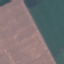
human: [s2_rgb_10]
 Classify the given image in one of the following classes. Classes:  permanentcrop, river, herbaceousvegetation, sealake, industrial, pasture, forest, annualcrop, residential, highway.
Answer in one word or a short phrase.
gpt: AnnualCrop